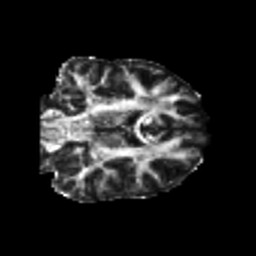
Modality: FA
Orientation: coronal
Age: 20
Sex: female
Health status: healthy
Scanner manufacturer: philips
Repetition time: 7.391 s
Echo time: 0.08599 s